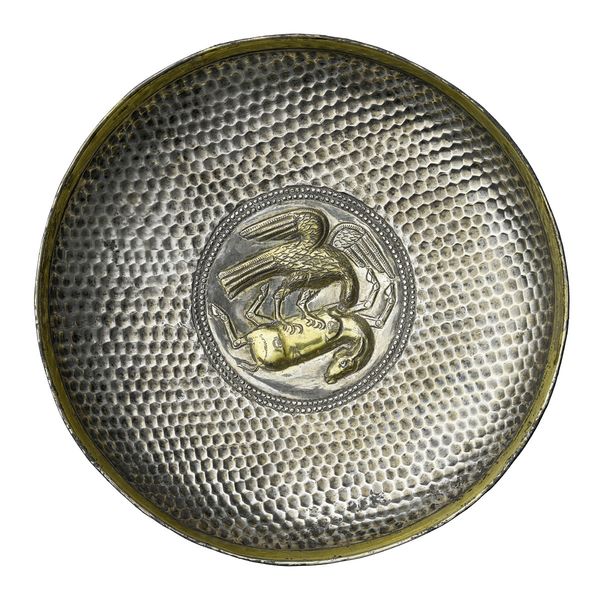
Standort: Hamburg
Institution: Museum für Kunst und Gewerbe Hamburg
Schlagwörter: adler, schale, silber, vergoldet, becken, getrieben, huftiere, gold-, silberschmiedearbeiten, silberschmiedekunst, teilweise